Field crop: maize
Growth stage: 2
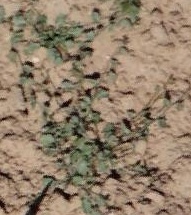
Species: convolvulus